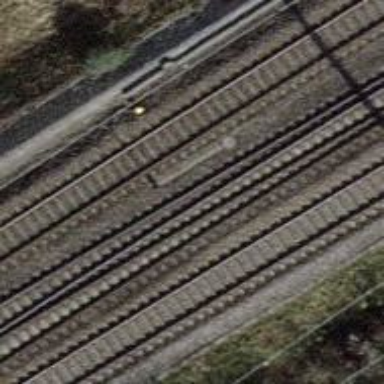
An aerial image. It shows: Single-track railway siding with electrified contact lines.